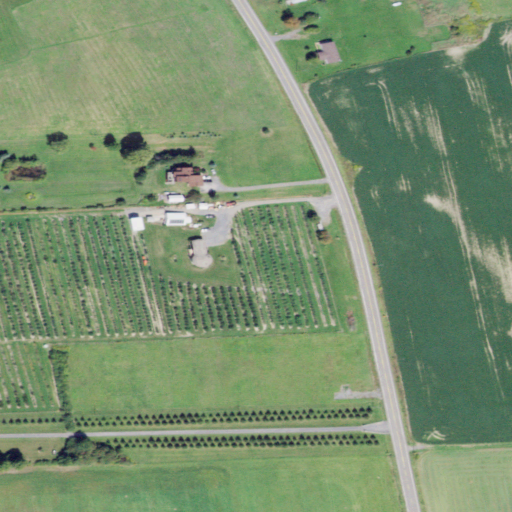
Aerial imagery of mountain in New York named Pumpkin Hill containing pasture, cultivated crops, low intensity development, open development, and medium intensity development